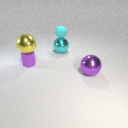
small purple rubber cylinder to the left of large purple metal sphere